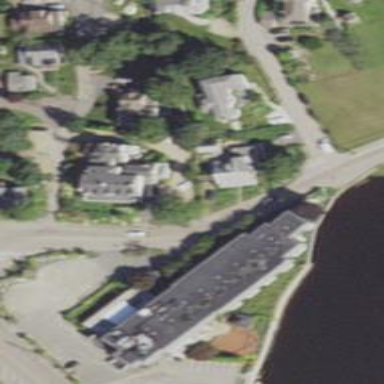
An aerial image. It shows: Hotel building.